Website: bh-photo
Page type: delivery-shipping
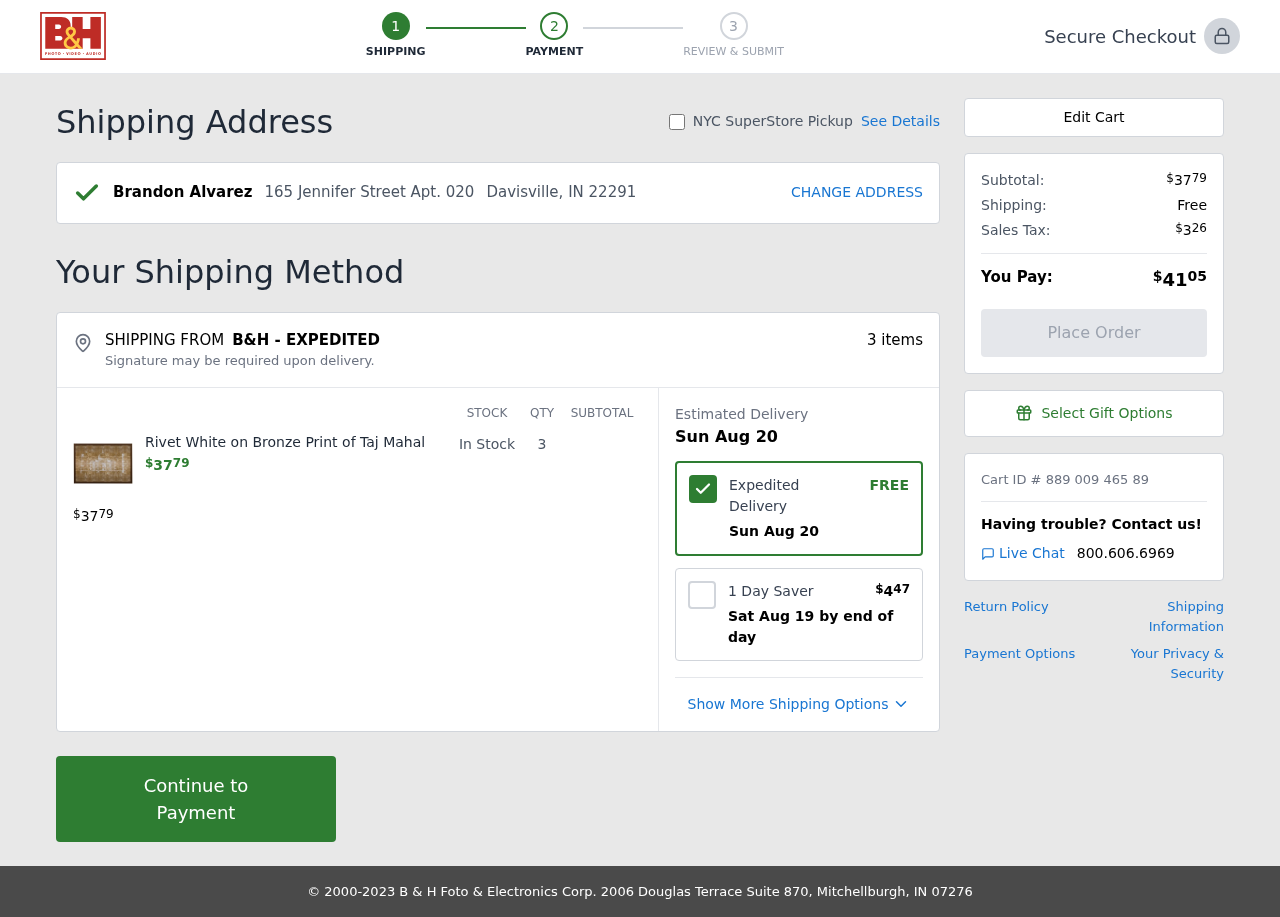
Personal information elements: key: PII_CITY_STATE_ZIP
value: Davisville, IN 22291
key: PII_FULLNAME
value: Brandon Alvarez
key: PII_STREET
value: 165 Jennifer Street Apt. 020
Product elements: key: PRODUCT1_NAME
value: Rivet White on Bronze Print of Taj Mahal
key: PRODUCT1_PRICE
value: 37.79
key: PRODUCT1_QUANTITY
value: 3
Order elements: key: ORDER_NUM_ITEMS
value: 3 items
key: ORDER_SUBTOTAL
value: $3779
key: ORDER_DELIVERY_DATE
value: Sun Aug 20
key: ORDER_SHIPPING_COST_ALT
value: $447
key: ORDER_SHIPPING_DATE
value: Sat Aug 19 by end of day
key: ORDER_SHIPPING_COST
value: Free
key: ORDER_TAX
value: $326
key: ORDER_TOTAL
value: $4105
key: ORDER_ID
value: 889 009 465 89